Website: home-depot
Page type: newsletter-management
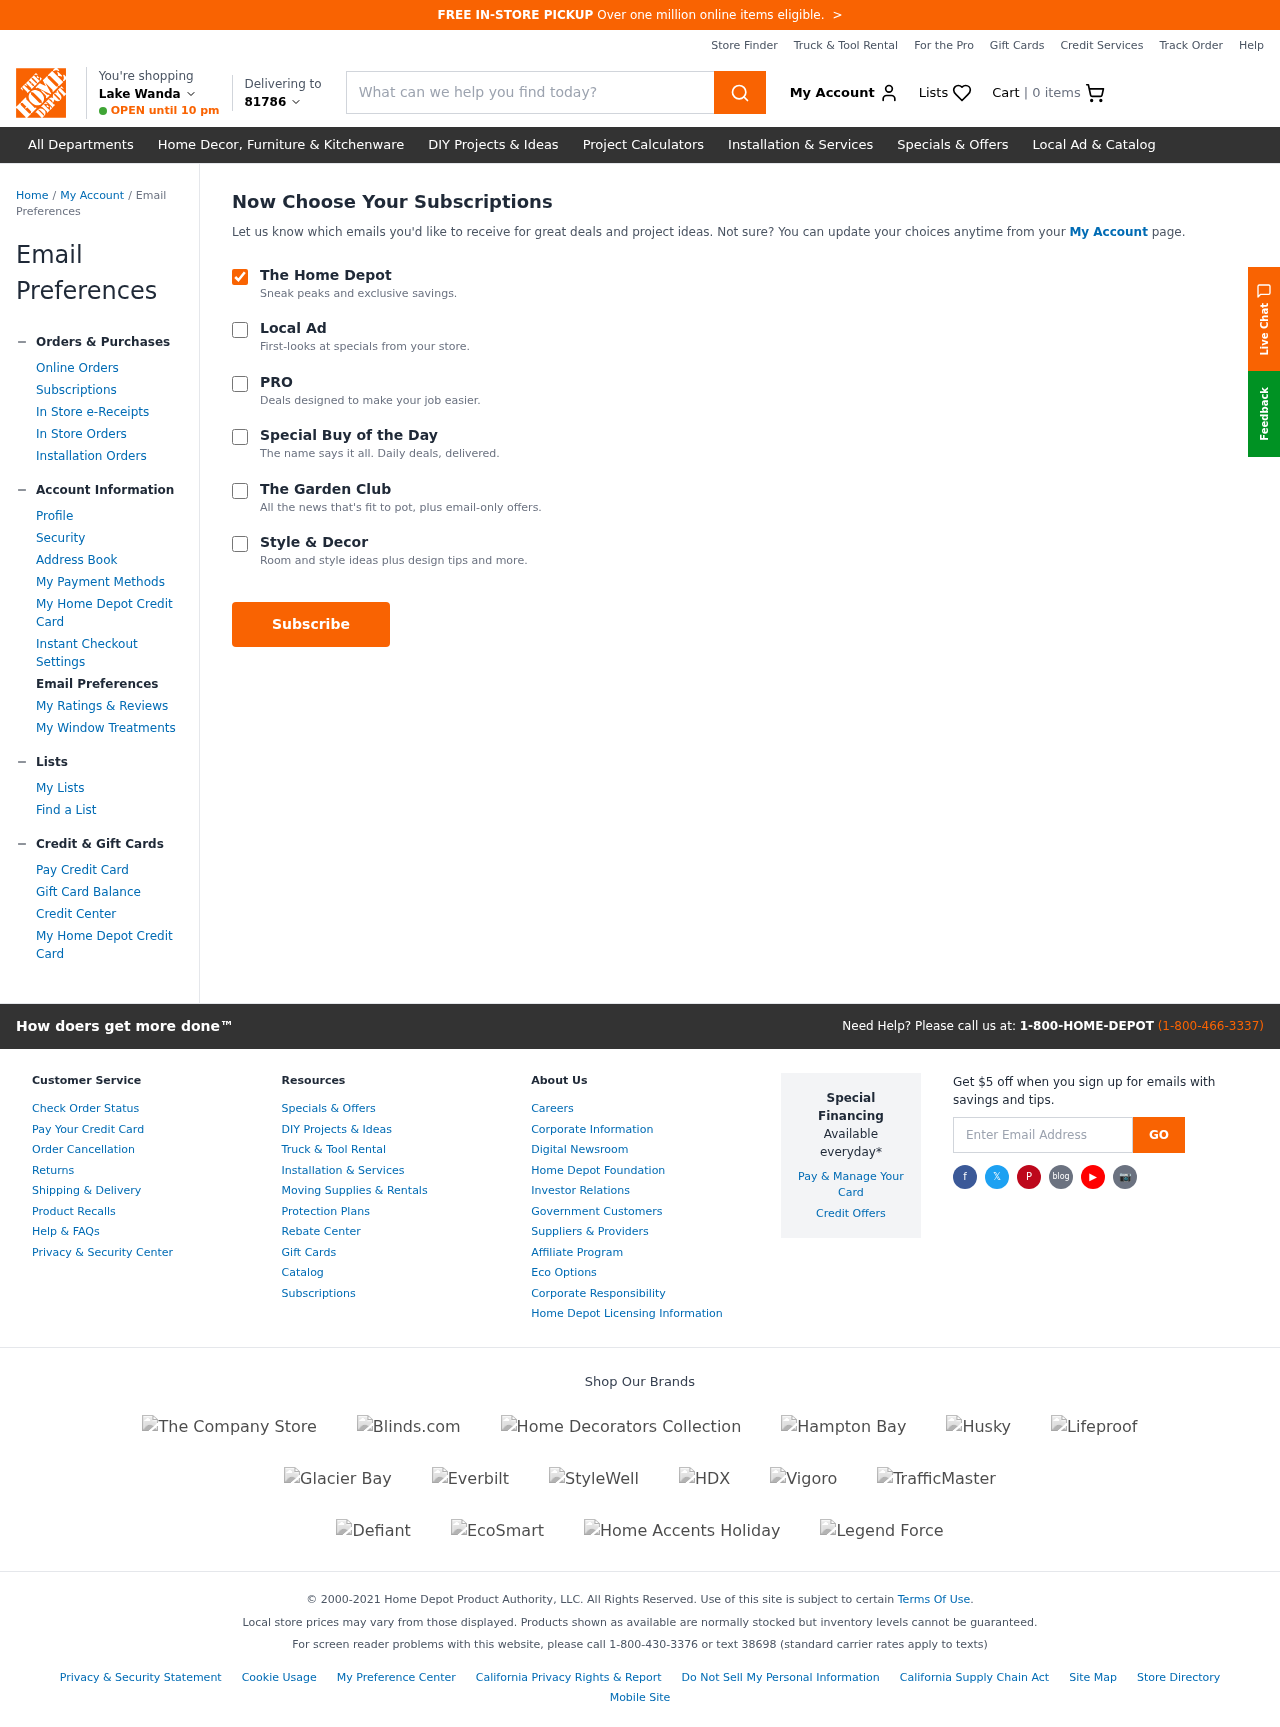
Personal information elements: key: PII_CITY
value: Lake Wanda
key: PII_POSTCODE
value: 81786
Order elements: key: ORDER_NUM_ITEMS
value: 0
Search elements: key: HEADER_SEARCH
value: What can we help you find today?